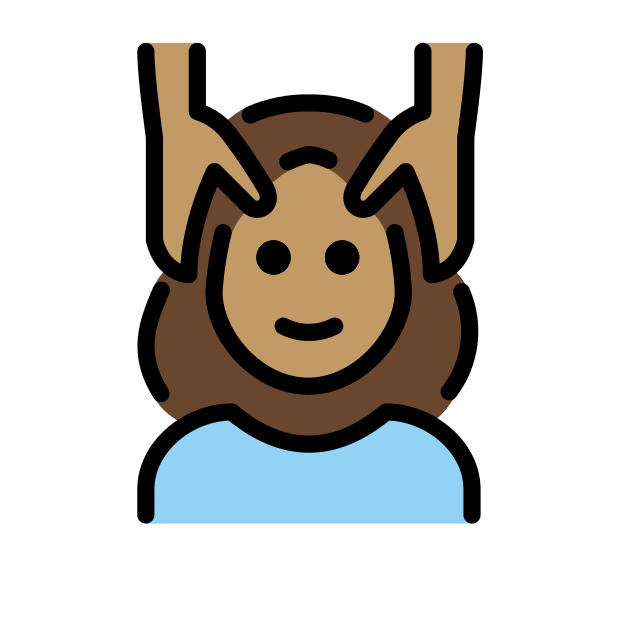
woman getting massage: medium skin tone